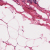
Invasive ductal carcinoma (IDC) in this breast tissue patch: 0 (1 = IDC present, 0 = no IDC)